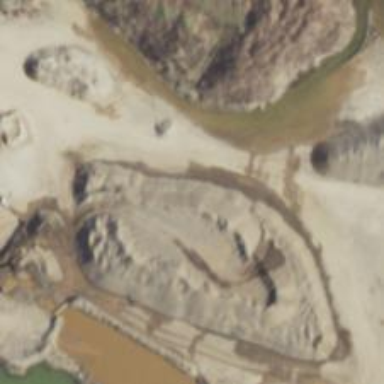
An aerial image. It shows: Quarry area.